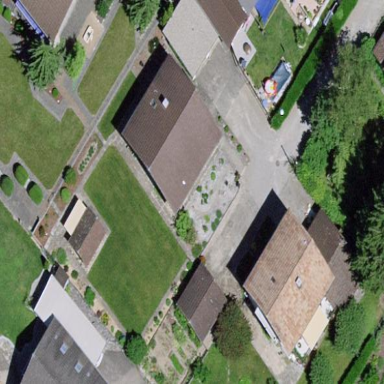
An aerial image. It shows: Residential building.